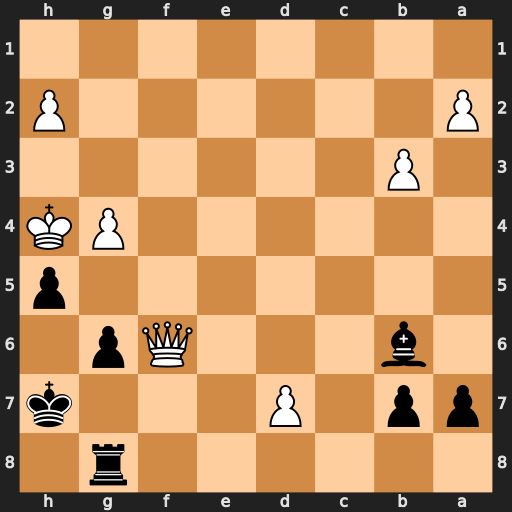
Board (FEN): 6r1/pp1P3k/1b3Qp1/7p/6PK/1P6/P6P/8
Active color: b
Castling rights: -
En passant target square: -
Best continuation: Bd8 g5 Bxf6